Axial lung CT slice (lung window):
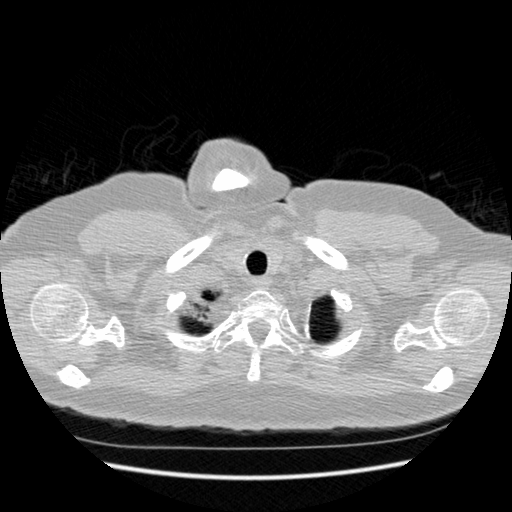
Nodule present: no